Question: I'm making a very simple JSON API in Java. It's actually a Project Zomboid mod that serves object coordinates. This is how my HTTP handler looks like:
'''
public class JSONZomboid implements HttpHandler
{
@Override
public void handle(HttpExchange t) throws IOException {
// HEADERS
Headers headers = t.getResponseHeaders();
headers.set("Content-Type", "text/json");
headers.set("Access-Control-Allow-Origin", "pzmap.crash-override.net");
t.sendResponseHeaders(200,0);
//BODY
OutputStream os = t.getResponseBody();
os.write("{
".getBytes());
// generate JSON here
os.write("}".getBytes());
os.close();
}
}
'''
I want to load this into Project Zomboid map project using userscript which means I need to enable CORS to connect. This is done via simple code:
'''
PlayerRenderer.prototype.fetchInfo = function() {
$.get("http://127.0.0.1:8000/test", {}, this.displayPoints.bind(this));
}
'''
But I get this error:
> Warning: Cross-Origin Request Blocked: The Same Origin Policy disallows reading the remote resource at <URL>.
Even in the console I can clearly see the error is misleading:

If I didn't already hate CORS, I'd start to hate it now. Can you please tell me what is the actual string that belongs in the allow origin header?
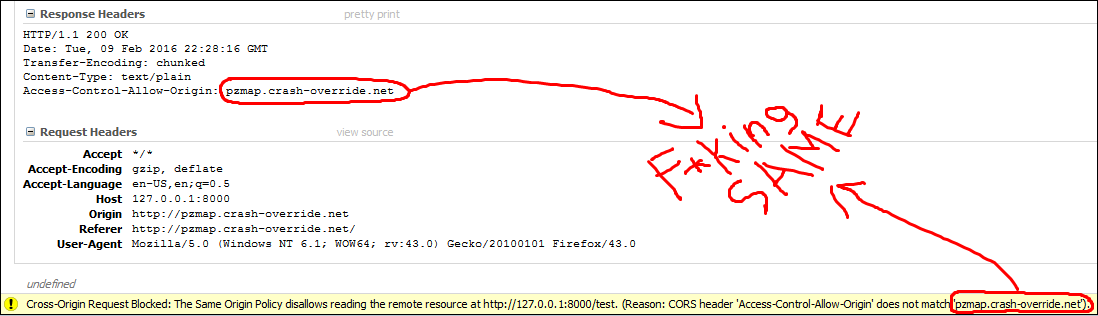
Answer: The actual issue is that the 'Access-Control-Allow-Origin' header should include the protocol, not just the hostname. It would be much better if the web browsers simply included this part in the error message.
So in the above, do:
'''
headers.set("Access-Control-Allow-Origin", "http://pzmap.crash-override.net");
'''